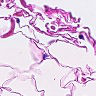
Metastatic tissue present: no